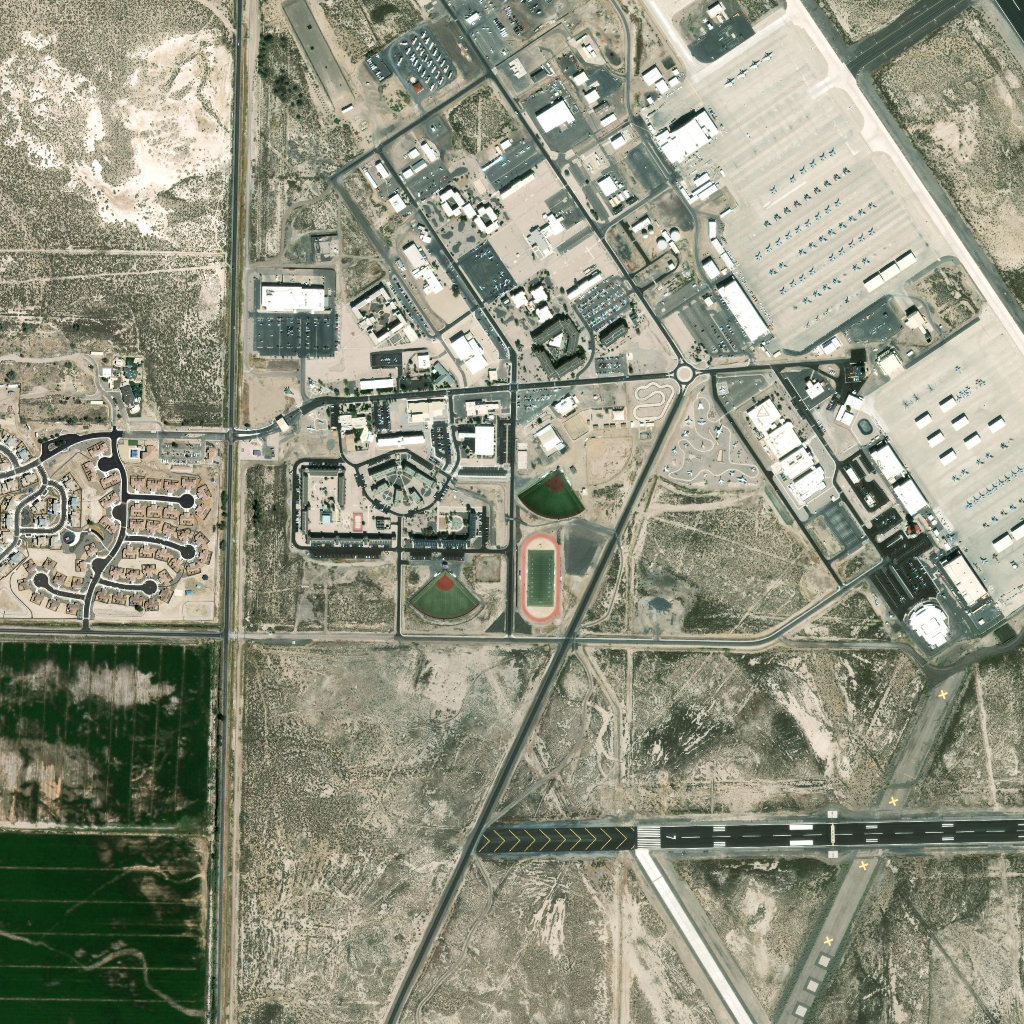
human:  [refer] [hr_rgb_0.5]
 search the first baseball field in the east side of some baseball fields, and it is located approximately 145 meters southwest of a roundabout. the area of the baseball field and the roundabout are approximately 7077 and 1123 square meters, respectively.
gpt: <box>[[57, 42, 61, 47, 0]]</box>